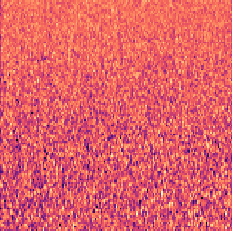
Sound class: Rain